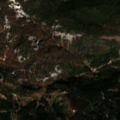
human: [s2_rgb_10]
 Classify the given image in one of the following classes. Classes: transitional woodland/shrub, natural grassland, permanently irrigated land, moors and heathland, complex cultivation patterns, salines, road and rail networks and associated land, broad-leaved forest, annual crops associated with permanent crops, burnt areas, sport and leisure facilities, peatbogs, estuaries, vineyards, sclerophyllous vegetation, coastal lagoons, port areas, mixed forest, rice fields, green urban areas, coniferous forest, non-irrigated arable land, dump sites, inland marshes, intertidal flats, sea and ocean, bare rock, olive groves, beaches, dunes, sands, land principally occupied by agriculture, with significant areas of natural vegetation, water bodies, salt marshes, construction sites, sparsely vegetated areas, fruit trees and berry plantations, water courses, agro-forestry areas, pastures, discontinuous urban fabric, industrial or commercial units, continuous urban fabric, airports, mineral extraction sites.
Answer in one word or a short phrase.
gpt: coniferous forest, mixed forest